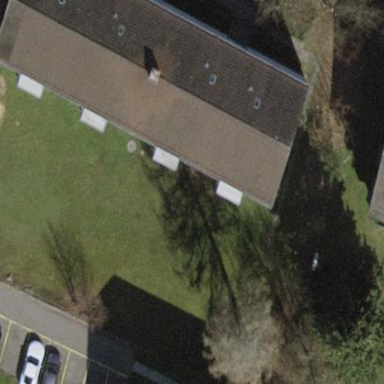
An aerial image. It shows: Pitched roof building.